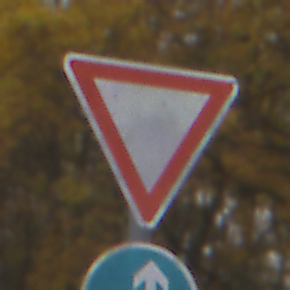
Verkehrszeichen: VorfahrtGewaehren
Zusatzzeichen unten: VorgeschriebeneFahrtrichtungGeradeausOderLinks
Umgebung: Outdoor, Nature
Tageszeit: Midday
Wetter: Overcast
Licht: Natural
Jahreszeit: Autumn
Kontrast: LowContrast